Field crop: maize
Growth stage: 2
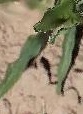
Species: maize